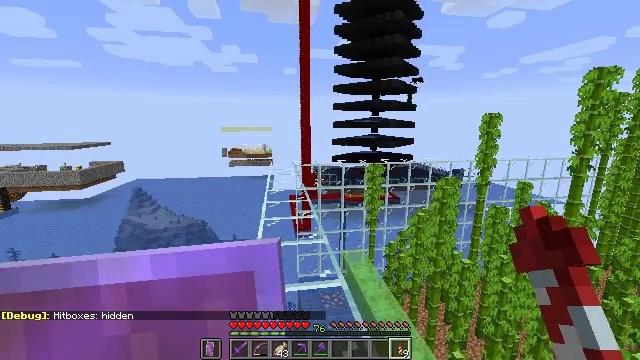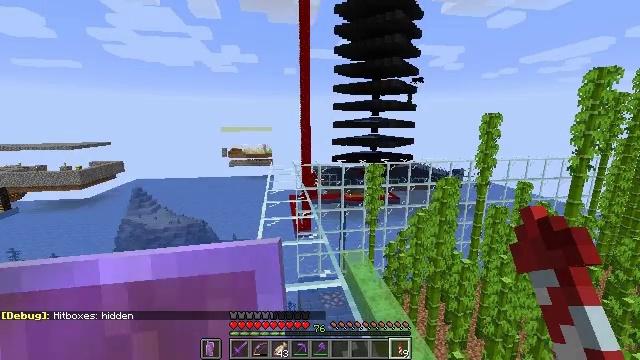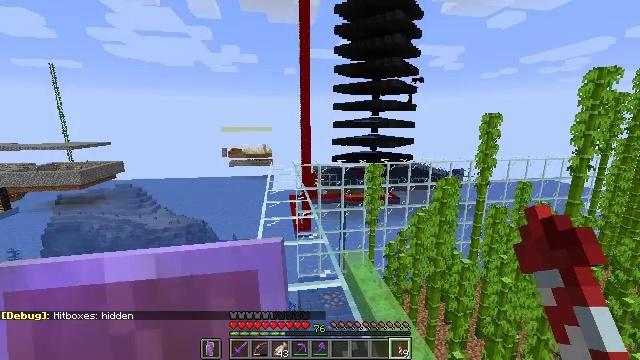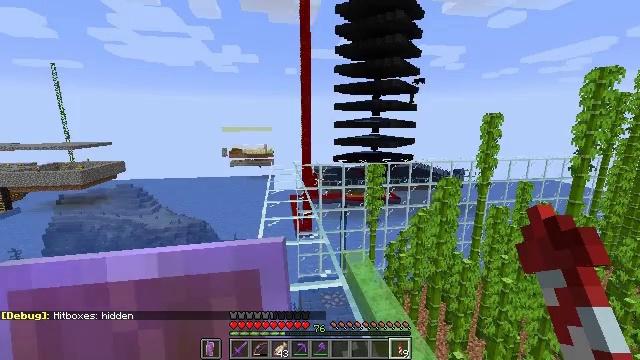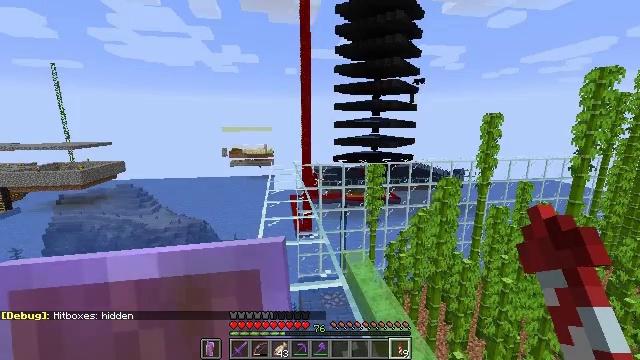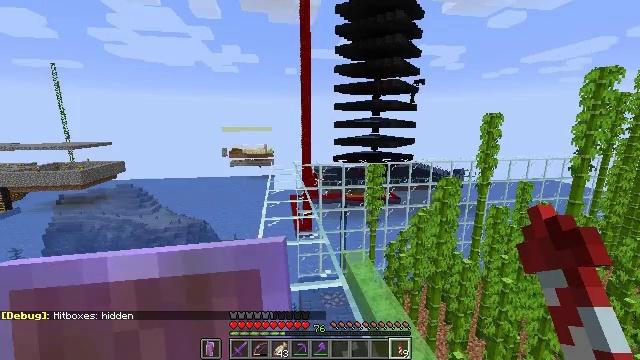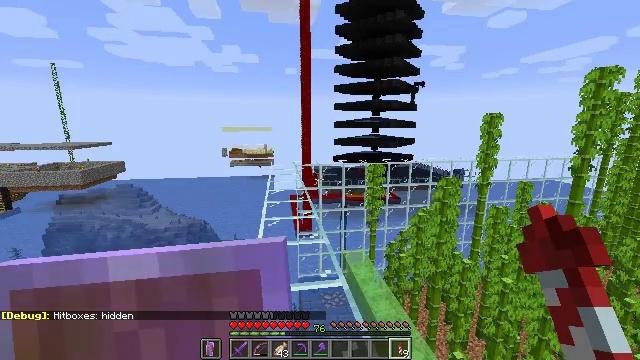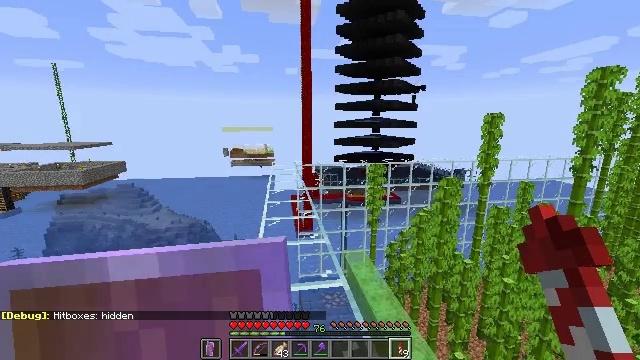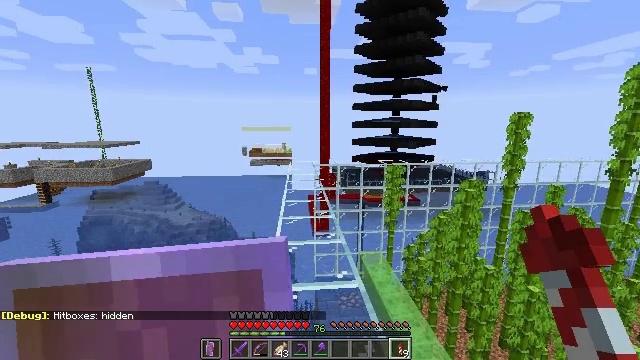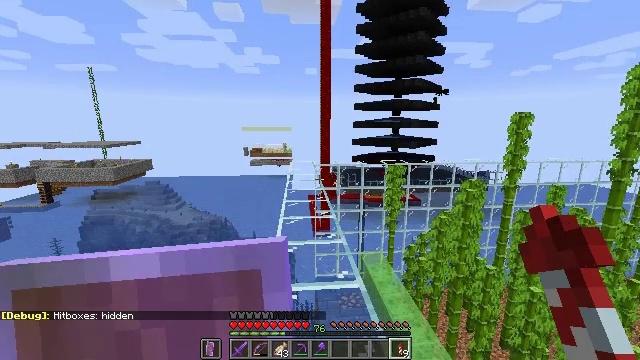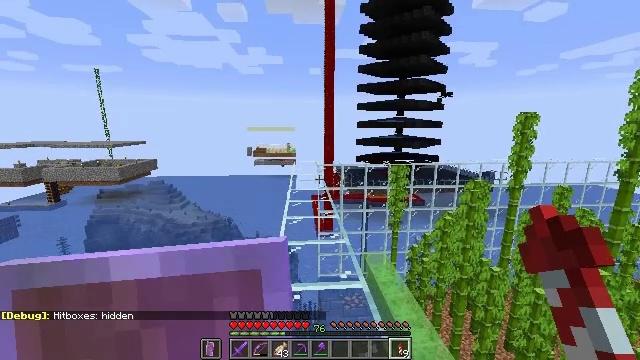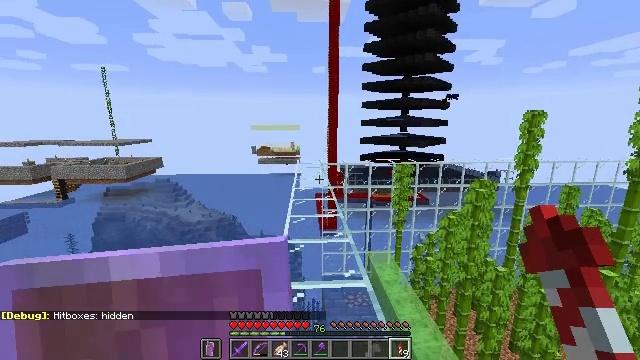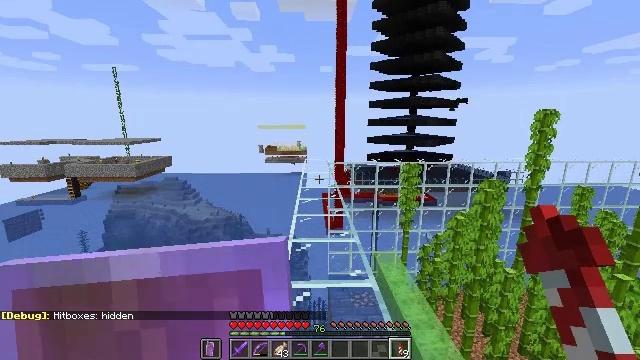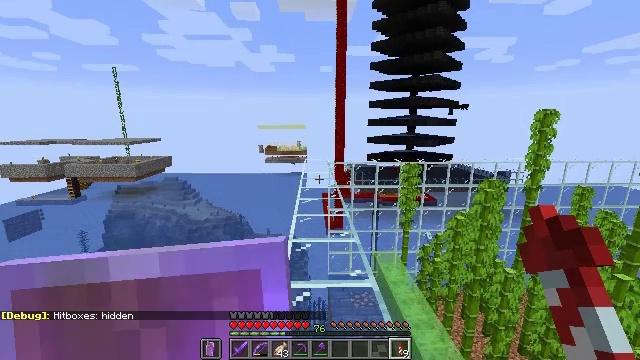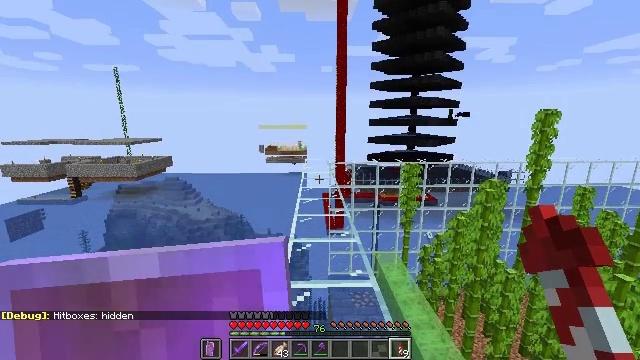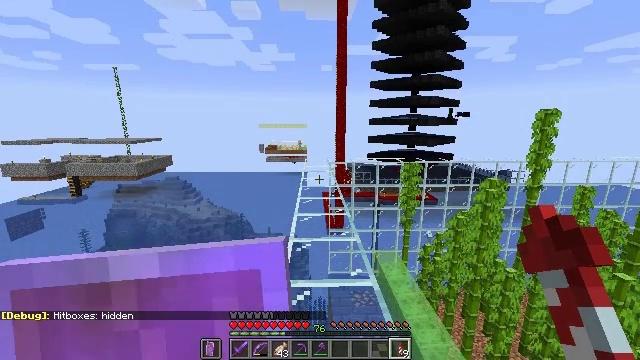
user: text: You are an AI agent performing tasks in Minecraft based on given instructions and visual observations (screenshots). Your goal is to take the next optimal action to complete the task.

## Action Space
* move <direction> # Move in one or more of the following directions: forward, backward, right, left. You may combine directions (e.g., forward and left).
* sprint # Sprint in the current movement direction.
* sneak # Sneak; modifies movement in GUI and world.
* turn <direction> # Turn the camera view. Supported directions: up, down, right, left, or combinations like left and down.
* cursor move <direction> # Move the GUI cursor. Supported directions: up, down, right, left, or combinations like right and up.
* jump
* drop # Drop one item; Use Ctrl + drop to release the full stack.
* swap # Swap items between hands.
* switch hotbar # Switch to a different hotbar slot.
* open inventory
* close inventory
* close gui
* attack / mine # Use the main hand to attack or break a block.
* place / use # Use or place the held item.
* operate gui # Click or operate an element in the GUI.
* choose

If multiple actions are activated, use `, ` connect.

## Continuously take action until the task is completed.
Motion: motion action
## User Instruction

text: Gather jungle leaves from the tree.
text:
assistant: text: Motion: no_op
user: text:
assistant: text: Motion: no_op
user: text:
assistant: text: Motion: no_op
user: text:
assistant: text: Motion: no_op
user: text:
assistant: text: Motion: no_op
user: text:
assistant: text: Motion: no_op
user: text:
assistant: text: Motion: no_op
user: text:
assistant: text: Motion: turn left
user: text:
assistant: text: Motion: no_op
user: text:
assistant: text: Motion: no_op
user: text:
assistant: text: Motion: no_op
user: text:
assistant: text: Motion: turn left
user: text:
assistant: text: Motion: no_op
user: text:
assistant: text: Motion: no_op
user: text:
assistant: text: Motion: no_op
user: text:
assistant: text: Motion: no_op
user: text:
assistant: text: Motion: no_op
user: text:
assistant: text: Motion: no_op
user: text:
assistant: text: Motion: no_op
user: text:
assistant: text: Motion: no_op
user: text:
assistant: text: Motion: no_op
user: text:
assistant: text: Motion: no_op
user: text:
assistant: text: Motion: no_op
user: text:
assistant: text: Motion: no_op
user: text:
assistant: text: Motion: no_op
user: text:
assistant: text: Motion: no_op
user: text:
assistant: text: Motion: no_op
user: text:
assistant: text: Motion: no_op
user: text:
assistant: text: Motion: no_op
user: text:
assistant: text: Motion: no_op